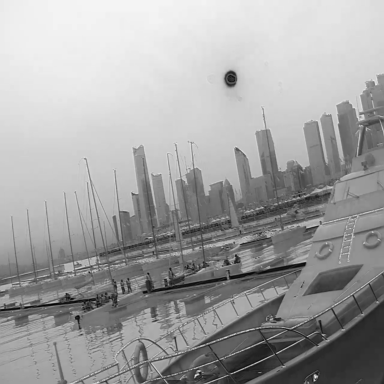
There are 13 objects shown in the infrared image, including a canoe, and 12 sailboats.